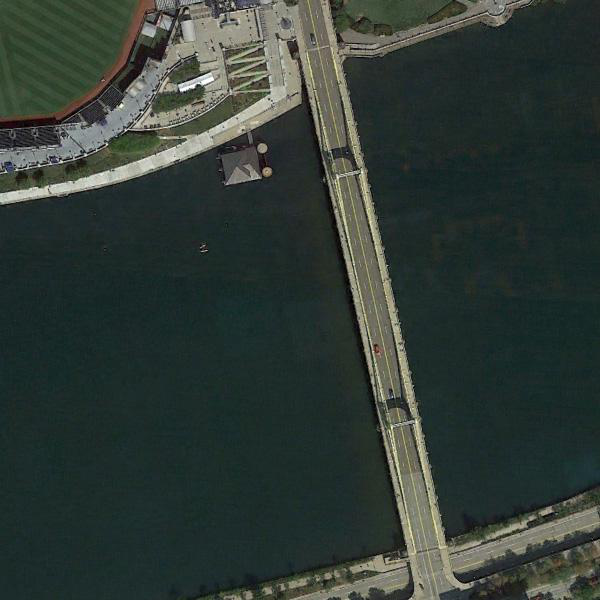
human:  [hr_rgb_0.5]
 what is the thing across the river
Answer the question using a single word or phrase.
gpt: bridge